Chest X-ray:
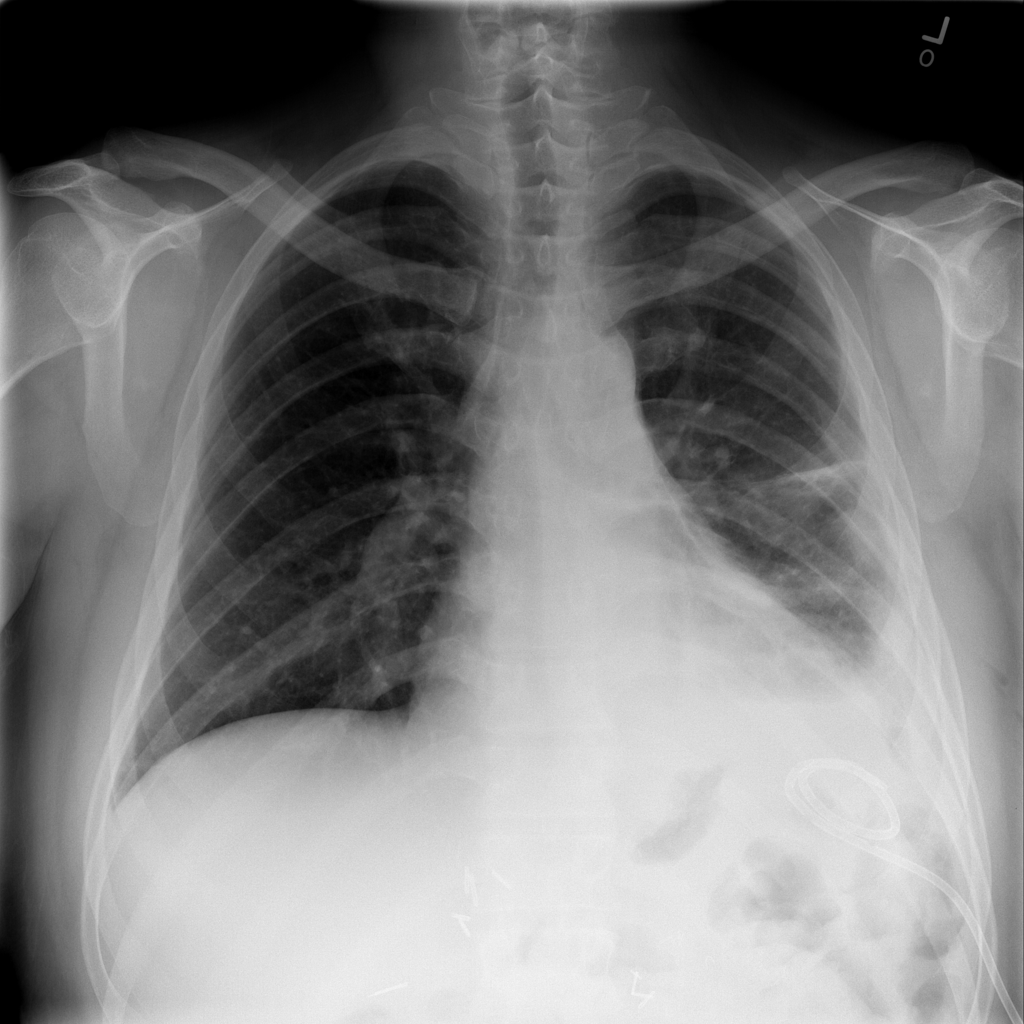
Findings: Consolidation, Effusion, Fibrosis
No abnormal finding: no